Current action and preconditions to check: trajectory_clear

Your task: For each precondition in the list above, predict whether it will hold at this action.

Consider the current scene as observed from the mobile robot's camera, and analyze the predicted future states of all dynamic agents (e.g., people, animals, vehicles, or any moving entities) within the NEXT SECOND.

IMPORTANT: Only answer "very likely" if you are absolutely certain—based on strong, clear evidence—that a dynamic agent will violate the precondition in the predicted future state. Do NOT answer "very likely" for unlikely, ambiguous, or low-probability risks.

Ask yourself for each precondition: Is there a high probability, with clear and convincing evidence, that the predicted future states of any dynamic agent will interfere with the predicted future state of the currently executing action within the NEXT SECOND, causing that precondition to fail?

Assess the risk level based on these predictions. Use "likely" or "very likely" if motions create a clear risk of interference.

Use "neutral" or "improbable" if agents are nearby but their predicted paths are clearly diverging or non-conflicting.

Failure Risk Categories: "very improbable", "improbable", "neutral", "likely", "very likely"

Answer Format: Output ONLY the probability_of_failure value from these categories: "very improbable", "improbable", "neutral", "likely", "very likely"

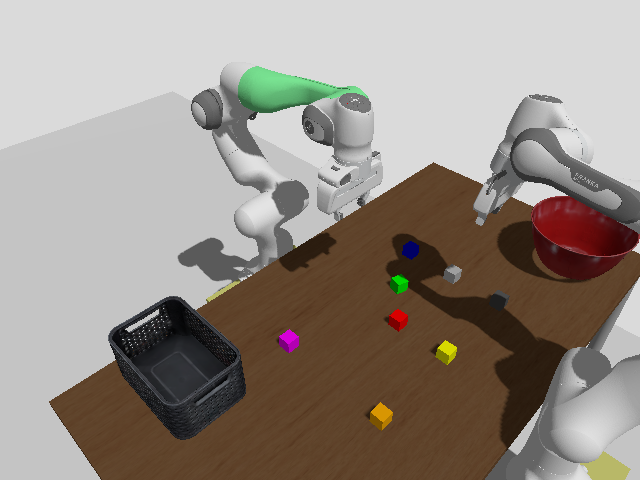

Answer: very improbable